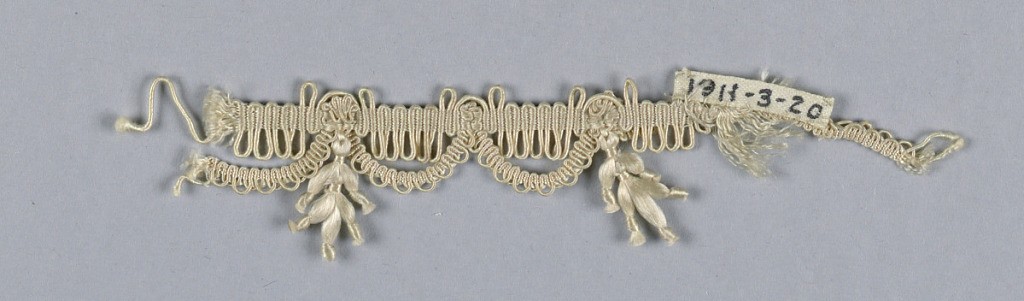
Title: Trimming
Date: ca. 1902
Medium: silk Technique: woven
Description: White trimming with scallops and knotted floss ornaments.